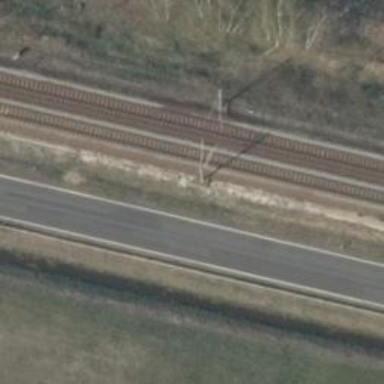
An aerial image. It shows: Railway milestone with catenary mast.